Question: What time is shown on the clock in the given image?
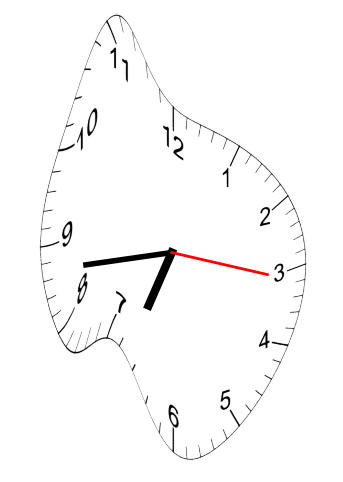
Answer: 06:43:16